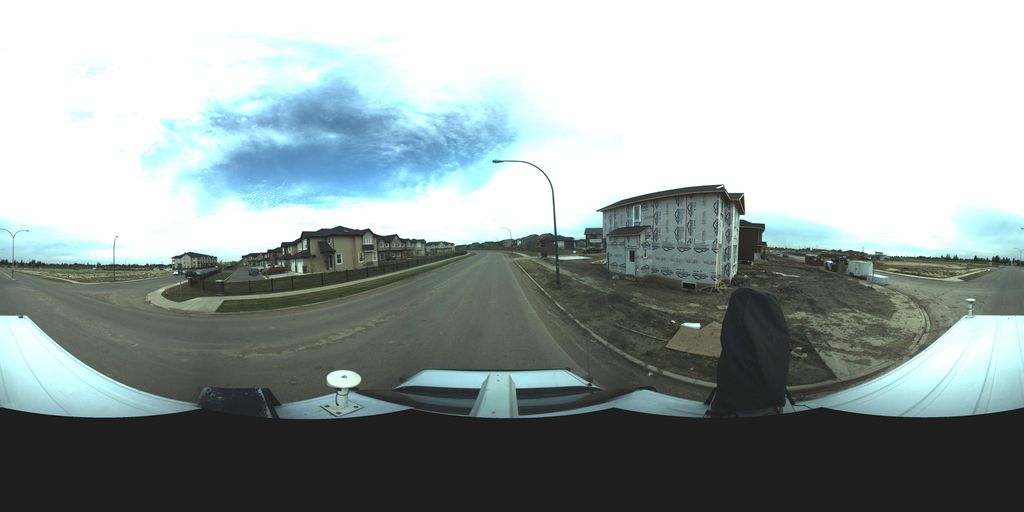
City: saskatoon